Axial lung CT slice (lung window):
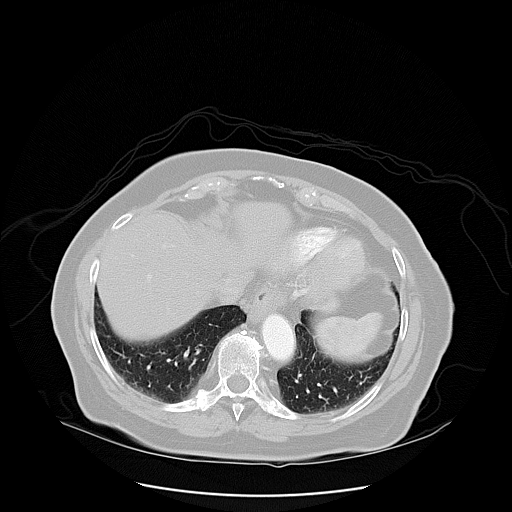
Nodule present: no